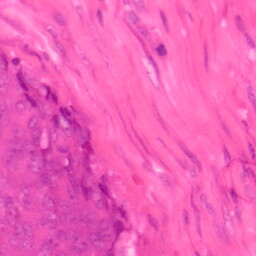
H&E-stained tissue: Colon